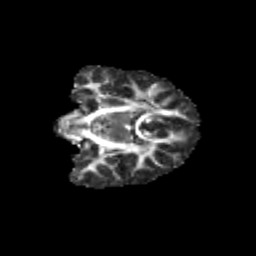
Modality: FA
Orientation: coronal
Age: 13
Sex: female
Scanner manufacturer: siemens
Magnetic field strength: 3 T
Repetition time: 3.8 s
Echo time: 0.07 s